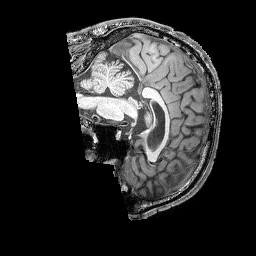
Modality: T1w
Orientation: sagittal
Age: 53
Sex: male
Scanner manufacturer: siemens
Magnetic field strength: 3 T
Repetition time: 2.25 s
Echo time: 0.00411 s